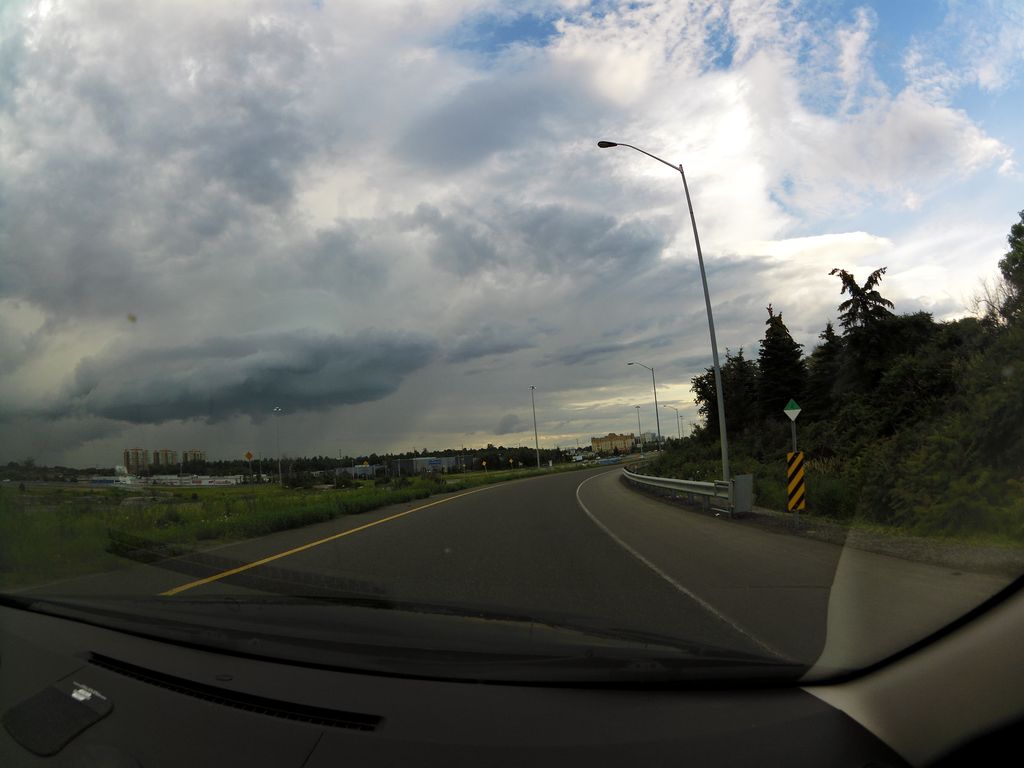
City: ottawa-gatineau